Question:
how to hide the 'PLAY_SESSION' value?
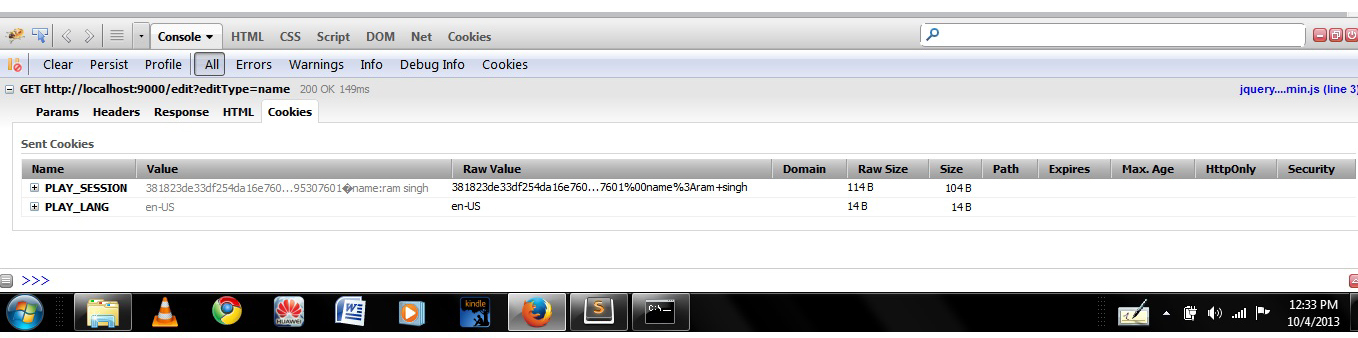
Answer: You cannot hide them, they are stored in cookies as strings.
Instead you can store session-data in the database and then trough the session pass only unique ID of the DB record, that's definitely safer approach and more comfortable as you're not limited by the cookie size.